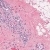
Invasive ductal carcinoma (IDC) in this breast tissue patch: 0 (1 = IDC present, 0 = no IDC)